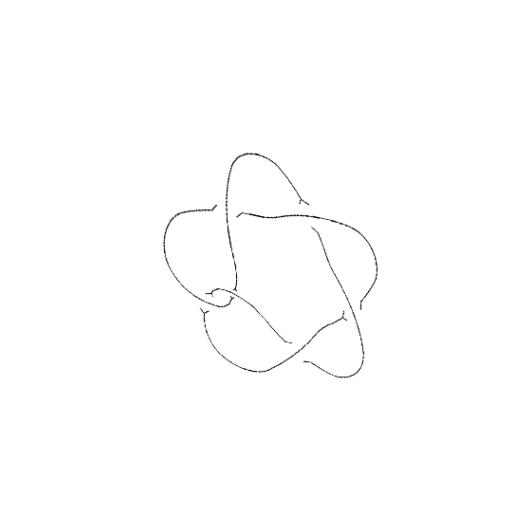
Crossing number: 6